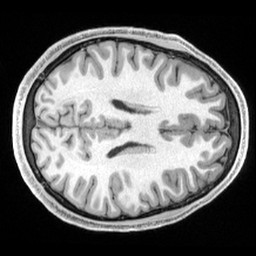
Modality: T1w
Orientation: axial